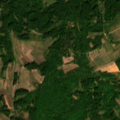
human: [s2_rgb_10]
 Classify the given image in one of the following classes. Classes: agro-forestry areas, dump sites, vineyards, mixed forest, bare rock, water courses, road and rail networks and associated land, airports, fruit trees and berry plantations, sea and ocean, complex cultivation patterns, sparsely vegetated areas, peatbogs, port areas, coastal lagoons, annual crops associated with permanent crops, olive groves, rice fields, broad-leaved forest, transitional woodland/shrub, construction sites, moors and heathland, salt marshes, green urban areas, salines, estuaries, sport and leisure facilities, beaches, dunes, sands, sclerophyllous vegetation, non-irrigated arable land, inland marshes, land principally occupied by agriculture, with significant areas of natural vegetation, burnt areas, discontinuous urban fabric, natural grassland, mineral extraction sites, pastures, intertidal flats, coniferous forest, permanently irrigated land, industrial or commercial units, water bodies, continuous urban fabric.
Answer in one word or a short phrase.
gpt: fruit trees and berry plantations, land principally occupied by agriculture, with significant areas of natural vegetation, broad-leaved forest